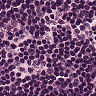
Metastatic tissue present: no